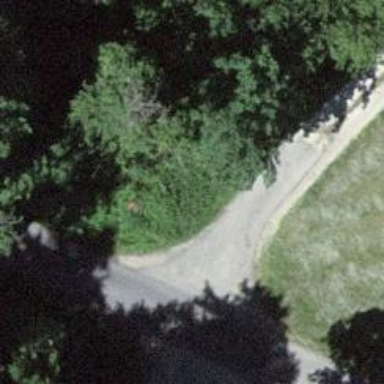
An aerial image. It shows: Gravel track with Grade 3 quality.